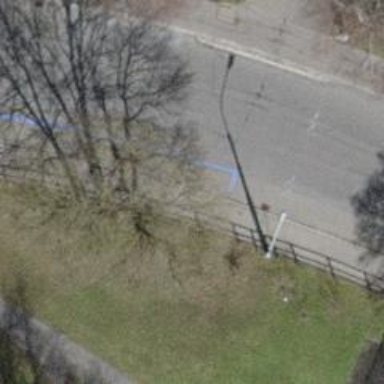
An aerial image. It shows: Asphalt sidewalk.